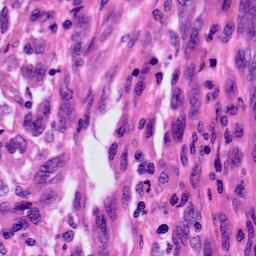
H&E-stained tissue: Skin